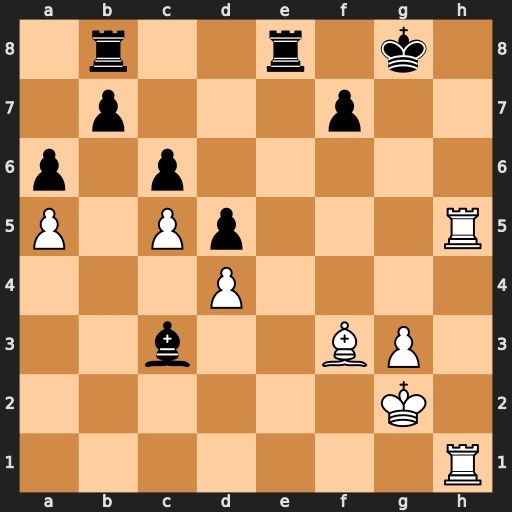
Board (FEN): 1r2r1k1/1p3p2/p1p5/P1Pp3R/3P4/2b2BP1/6K1/7R
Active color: w
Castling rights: -
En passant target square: -
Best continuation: Rg5+ Kf8 Rh8+ Ke7 Re5+